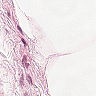
Metastatic tissue present: no